Interaction volume radius: 5 \u00c5
Interaction volume height: 10 \u00c5
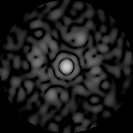
Disorder parameter: 0.8229